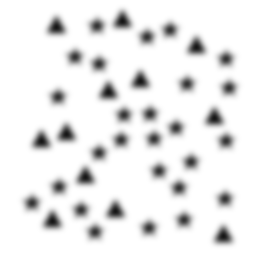
Squares: 0
Triangles: 12
Stars: 26
Total shapes: 38